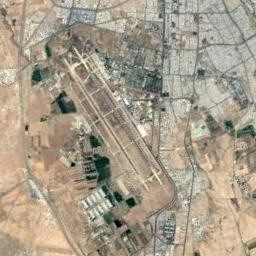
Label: airport